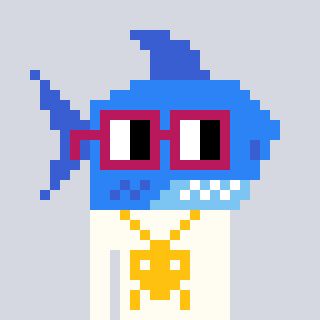
a pixel art character with square dark red glasses, a shark-shaped head and a grayscale-colored body on a cool background